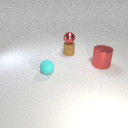
large red metal cylinder to the right of small cyan rubber sphere